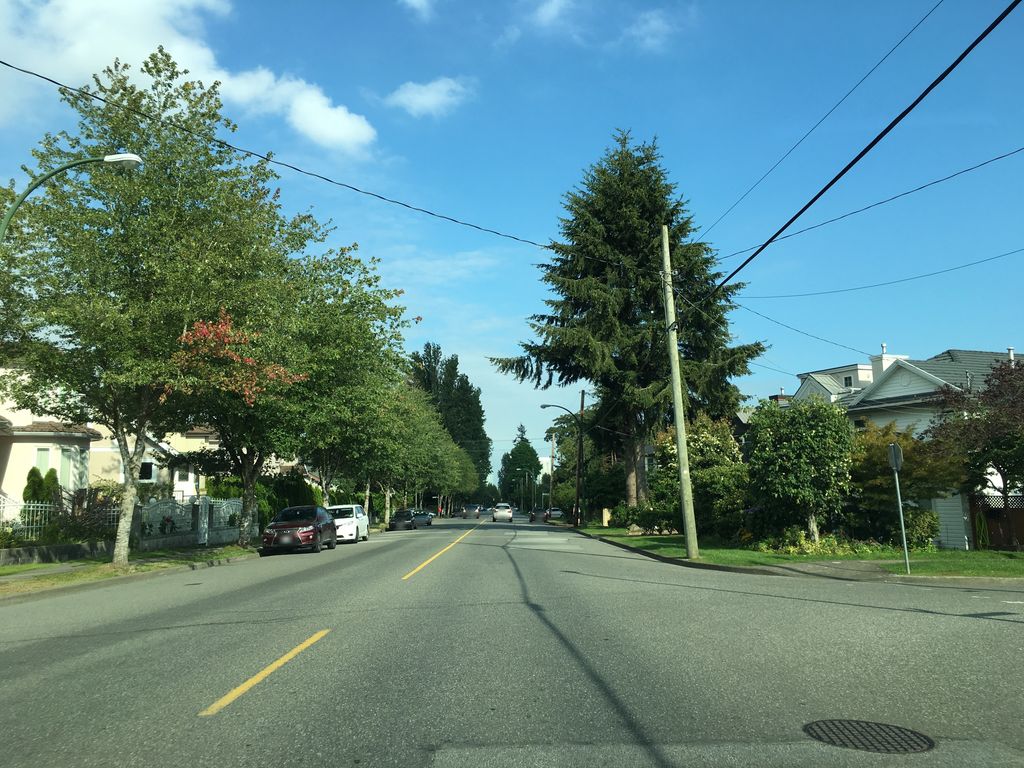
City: vancouver